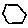
Label: hexagon